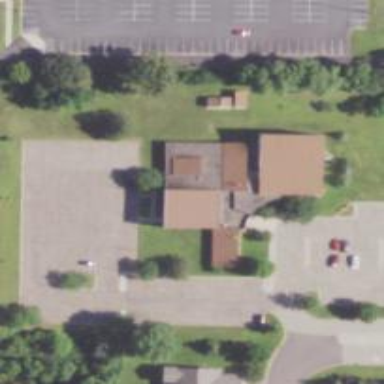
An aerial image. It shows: Building serving as place of worship.